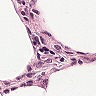
Metastatic tissue present: no